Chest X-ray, AP view. Patient: 31 years old, sex F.
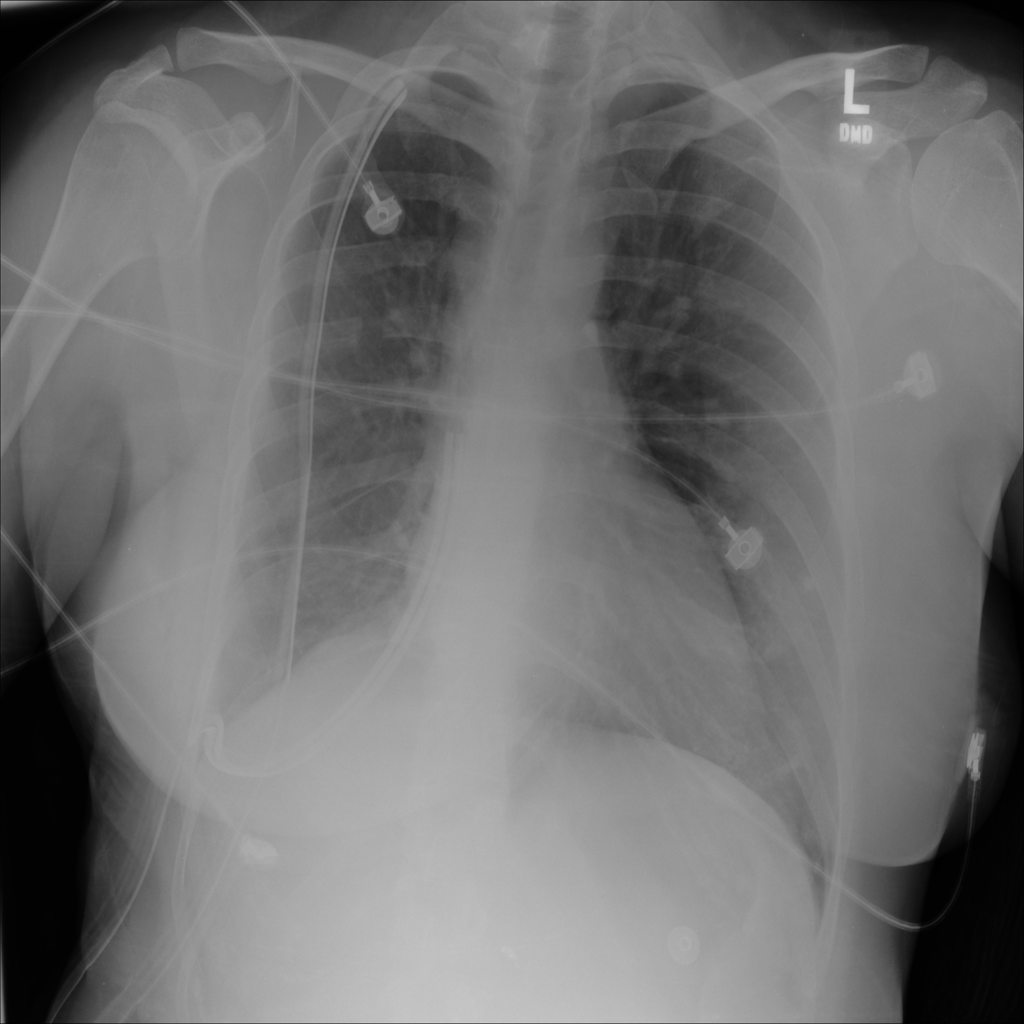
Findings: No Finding